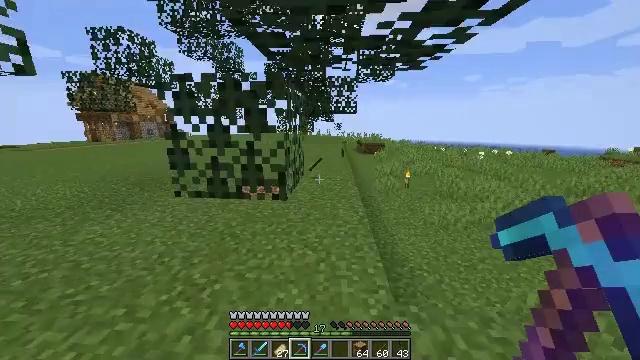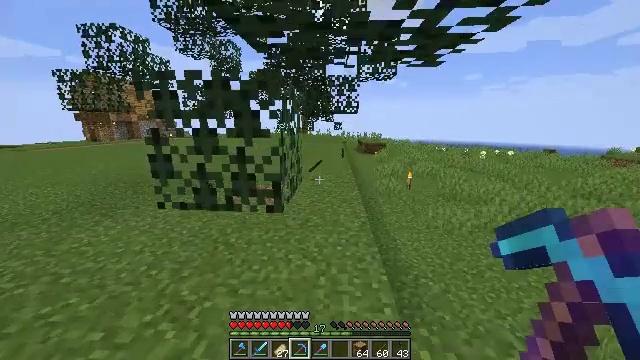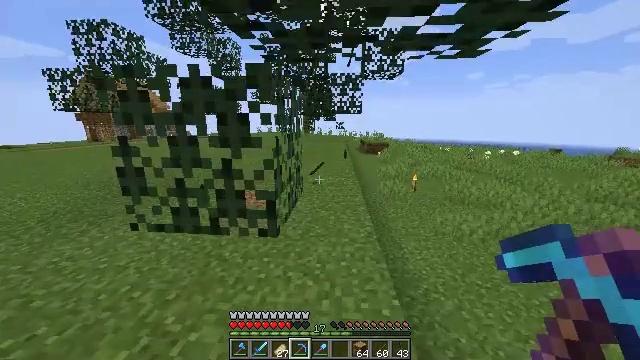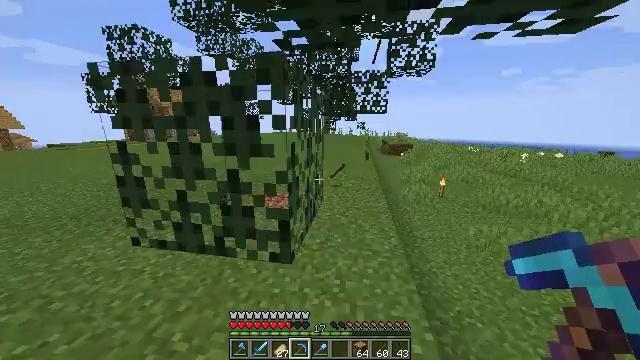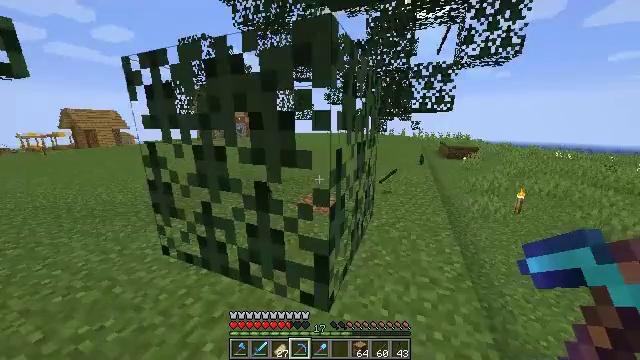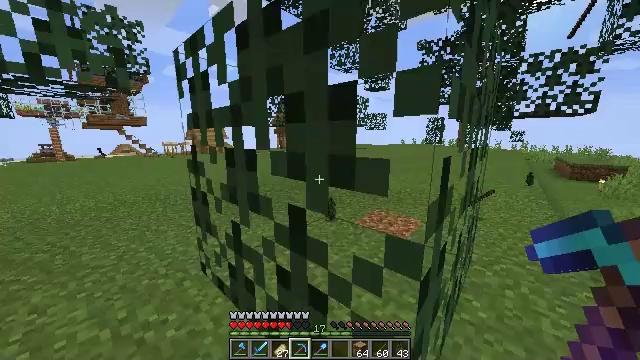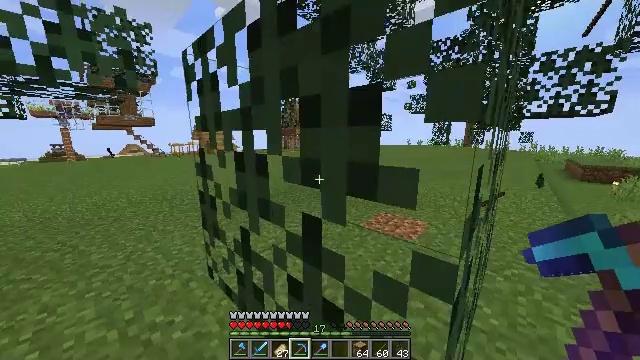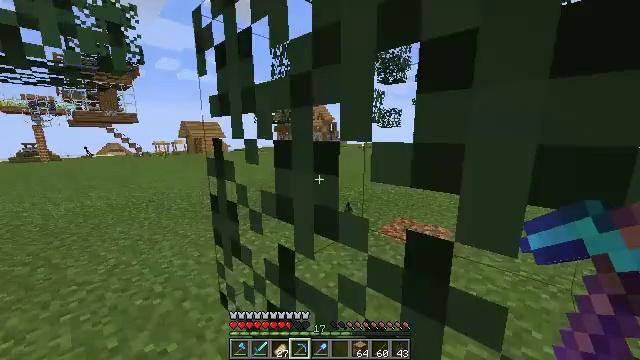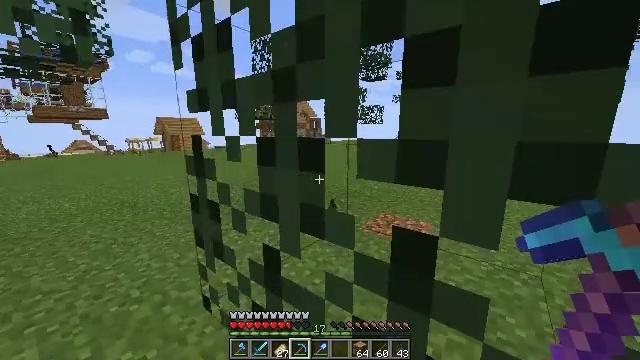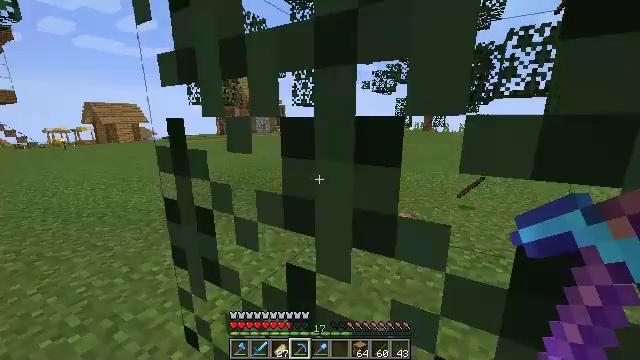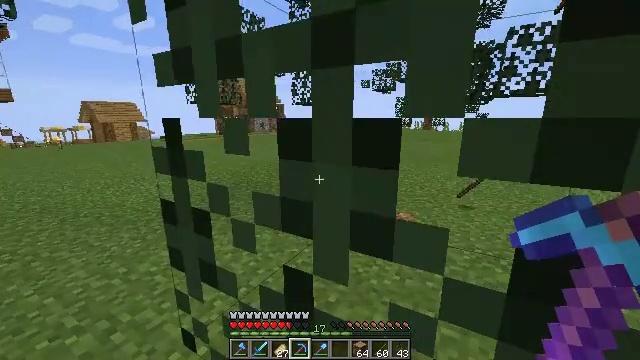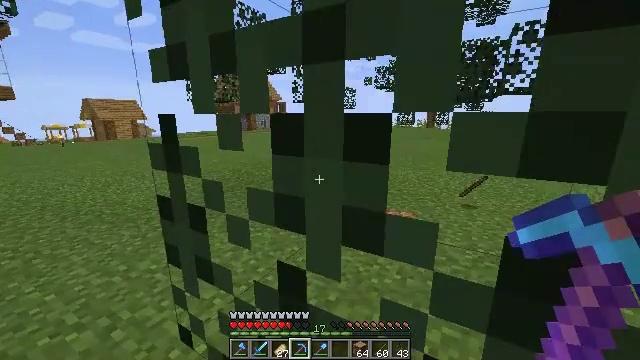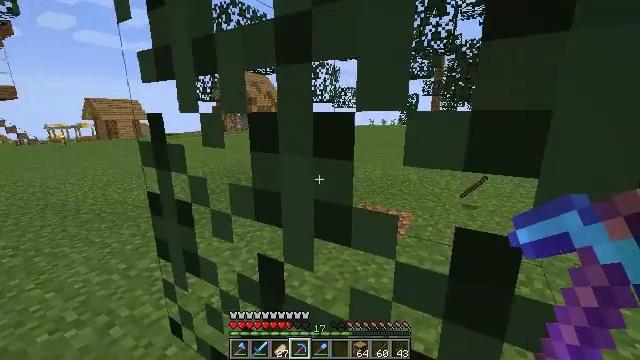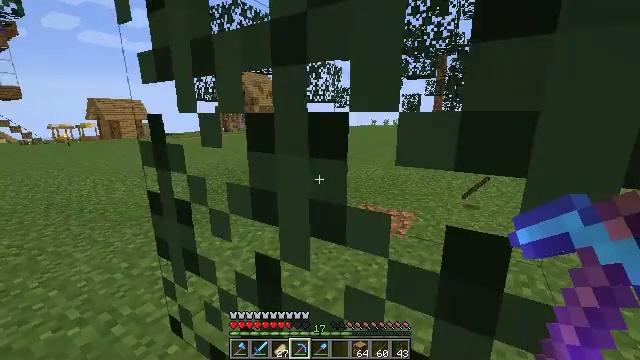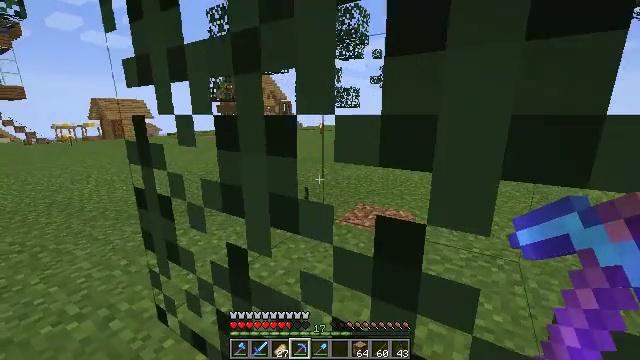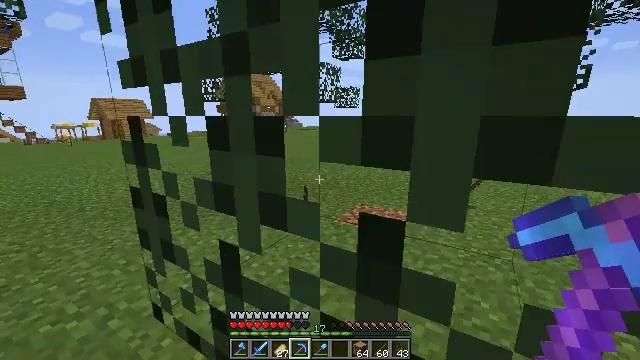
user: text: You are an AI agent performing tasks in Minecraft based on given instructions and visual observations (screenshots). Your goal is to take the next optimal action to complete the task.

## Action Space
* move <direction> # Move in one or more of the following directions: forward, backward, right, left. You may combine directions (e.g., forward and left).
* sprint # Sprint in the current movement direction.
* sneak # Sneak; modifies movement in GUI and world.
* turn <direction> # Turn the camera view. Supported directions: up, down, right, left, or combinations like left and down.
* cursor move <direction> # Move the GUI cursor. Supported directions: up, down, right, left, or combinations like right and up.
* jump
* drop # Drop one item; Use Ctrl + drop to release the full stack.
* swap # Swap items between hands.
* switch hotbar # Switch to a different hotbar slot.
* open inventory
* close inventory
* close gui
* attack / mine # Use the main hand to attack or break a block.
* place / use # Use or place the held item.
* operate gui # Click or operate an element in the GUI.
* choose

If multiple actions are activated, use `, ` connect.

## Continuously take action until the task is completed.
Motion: motion action
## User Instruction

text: Break oak leaves from the trees.
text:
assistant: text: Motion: move forward, sprint
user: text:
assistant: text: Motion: move forward, sprint
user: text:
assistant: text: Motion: move forward, sprint, turn left
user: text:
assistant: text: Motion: move forward, sprint, turn left
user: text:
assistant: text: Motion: move forward, turn left and up
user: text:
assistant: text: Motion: move forward, turn left
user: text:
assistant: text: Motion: move forward
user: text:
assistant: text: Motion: move forward, turn right
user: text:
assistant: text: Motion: move forward and move right, turn right and down
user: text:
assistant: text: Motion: move forward and move right
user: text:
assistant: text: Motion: move forward and move right
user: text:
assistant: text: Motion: move forward and move right
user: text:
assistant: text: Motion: move forward and move right
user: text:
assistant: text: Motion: move forward and move right
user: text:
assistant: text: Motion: move forward and move right
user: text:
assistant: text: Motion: move forward and move right
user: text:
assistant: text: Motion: move forward and move right
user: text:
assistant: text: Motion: move forward and move right
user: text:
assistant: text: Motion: move forward and move right
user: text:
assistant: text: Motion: move forward and move right
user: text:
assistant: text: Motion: move forward and move right
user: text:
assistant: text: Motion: move forward and move right
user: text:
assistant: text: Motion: move forward and move right
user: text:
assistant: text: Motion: move forward and move right
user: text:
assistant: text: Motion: move forward and move right
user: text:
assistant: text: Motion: move forward and move right
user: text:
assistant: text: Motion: move forward and move right
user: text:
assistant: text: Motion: move forward and move right
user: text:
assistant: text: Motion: move forward and move right
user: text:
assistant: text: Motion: move forward and move right, sprint